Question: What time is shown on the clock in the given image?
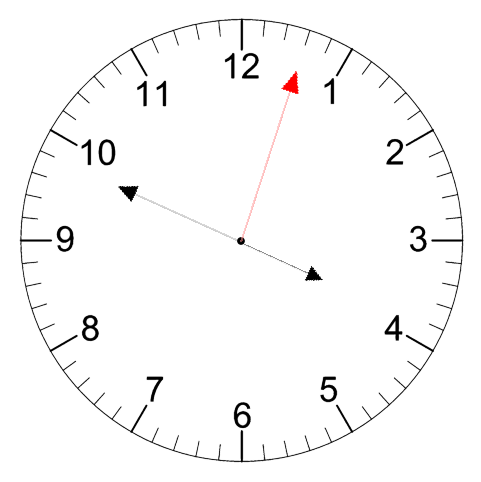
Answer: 03:49:03